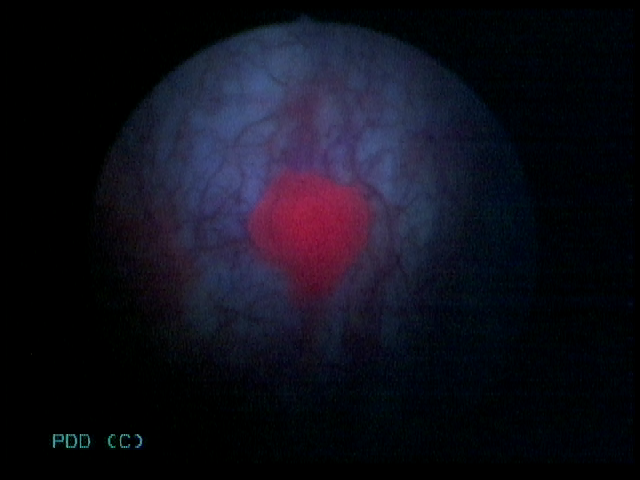
Modality: BLC
Class: Malignant
Subclass: LowGradePapillary
Lesion: Multifocal
Multifocal: 2 to 7
Stage: Ta
Morphology: Papillary
Bladder cancer association: Yes